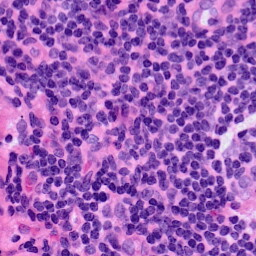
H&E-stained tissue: LymphNode